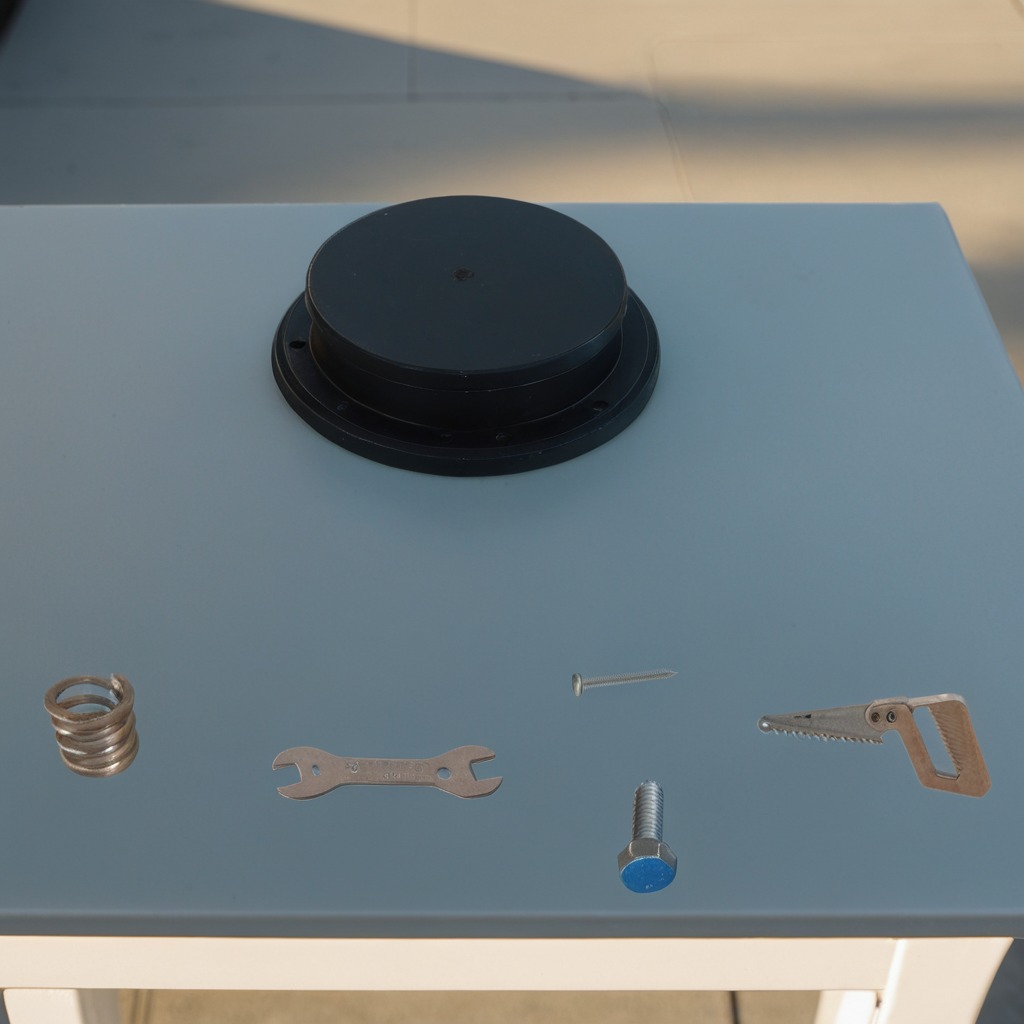
A metal machine screw, an iron nail, a coiled metal spring, a handheld metal saw, and a wrench are lying on the textured surface.